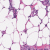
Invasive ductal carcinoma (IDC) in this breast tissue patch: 0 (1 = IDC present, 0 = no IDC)